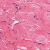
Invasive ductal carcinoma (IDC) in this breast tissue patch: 0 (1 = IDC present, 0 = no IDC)